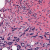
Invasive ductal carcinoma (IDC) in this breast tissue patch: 0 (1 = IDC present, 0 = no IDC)